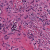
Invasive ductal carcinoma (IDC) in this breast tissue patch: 1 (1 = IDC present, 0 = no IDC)